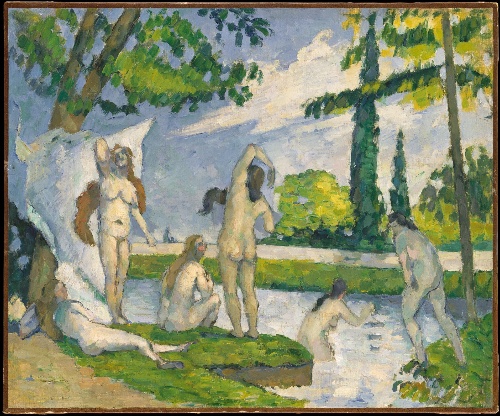
Title: Bathers
Artist: Paul Cézanne
Artist bio: French, Aix-en-Provence 1839–1906 Aix-en-Provence
Date: 1874–75
Object type: Painting
Classification: Paintings
Medium: Oil on canvas
Dimensions: 15 x 18 1/8 in. (38.1 x 46 cm)
Department: European Paintings
Credit line: Bequest of Joan Whitney Payson, 1975
Accession year: 1976
Repository: Metropolitan Museum of Art, New York, NY
Tags: Female Nudes|Bathing